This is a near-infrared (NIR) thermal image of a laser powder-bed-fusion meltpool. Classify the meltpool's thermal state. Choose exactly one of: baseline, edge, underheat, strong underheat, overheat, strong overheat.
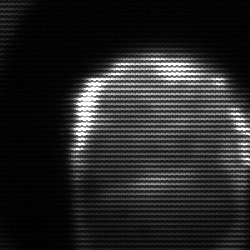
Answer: edge